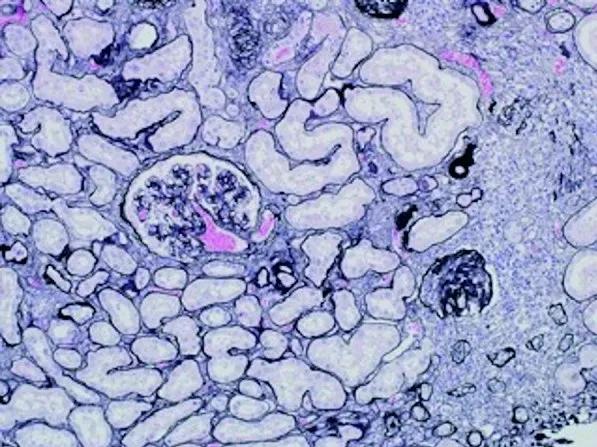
Glomeruli show ischemic changes, with corrugation of the glomerular basement membrane and global sclerosis, accompanied by focal interstitial fibrosis and tubular atrophy. Jones methenamine silver stain (PAM), x200.
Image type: pathology (methenamine_silver)